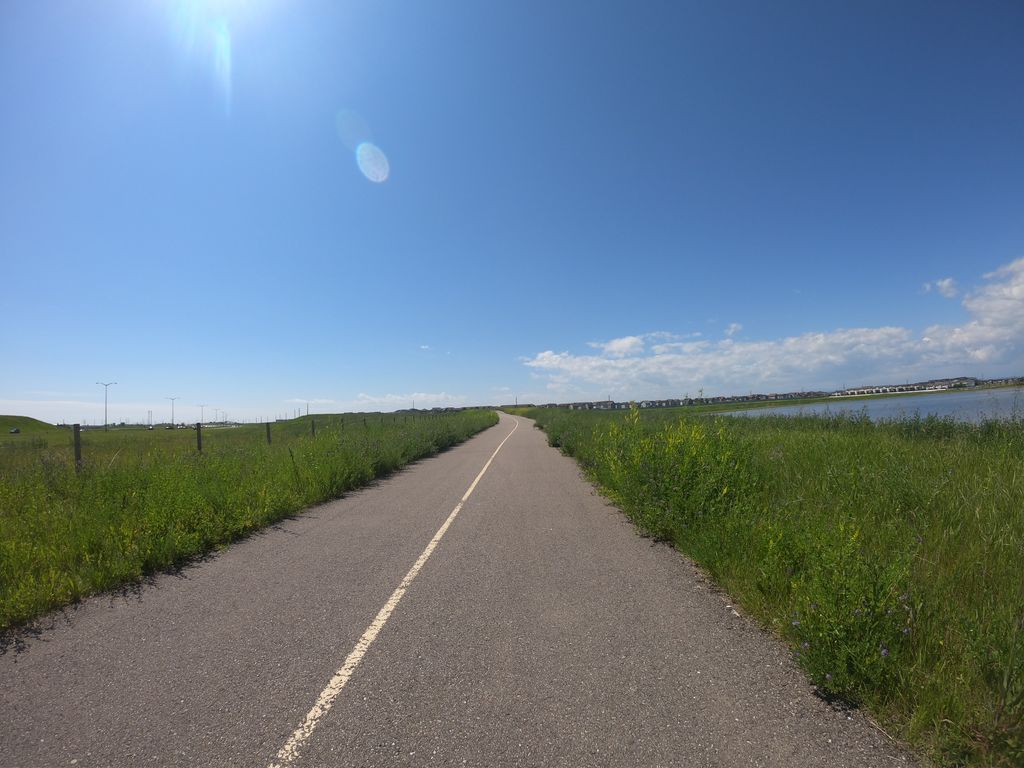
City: calgary